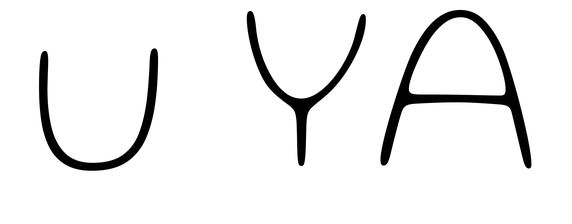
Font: Gluten_Thin